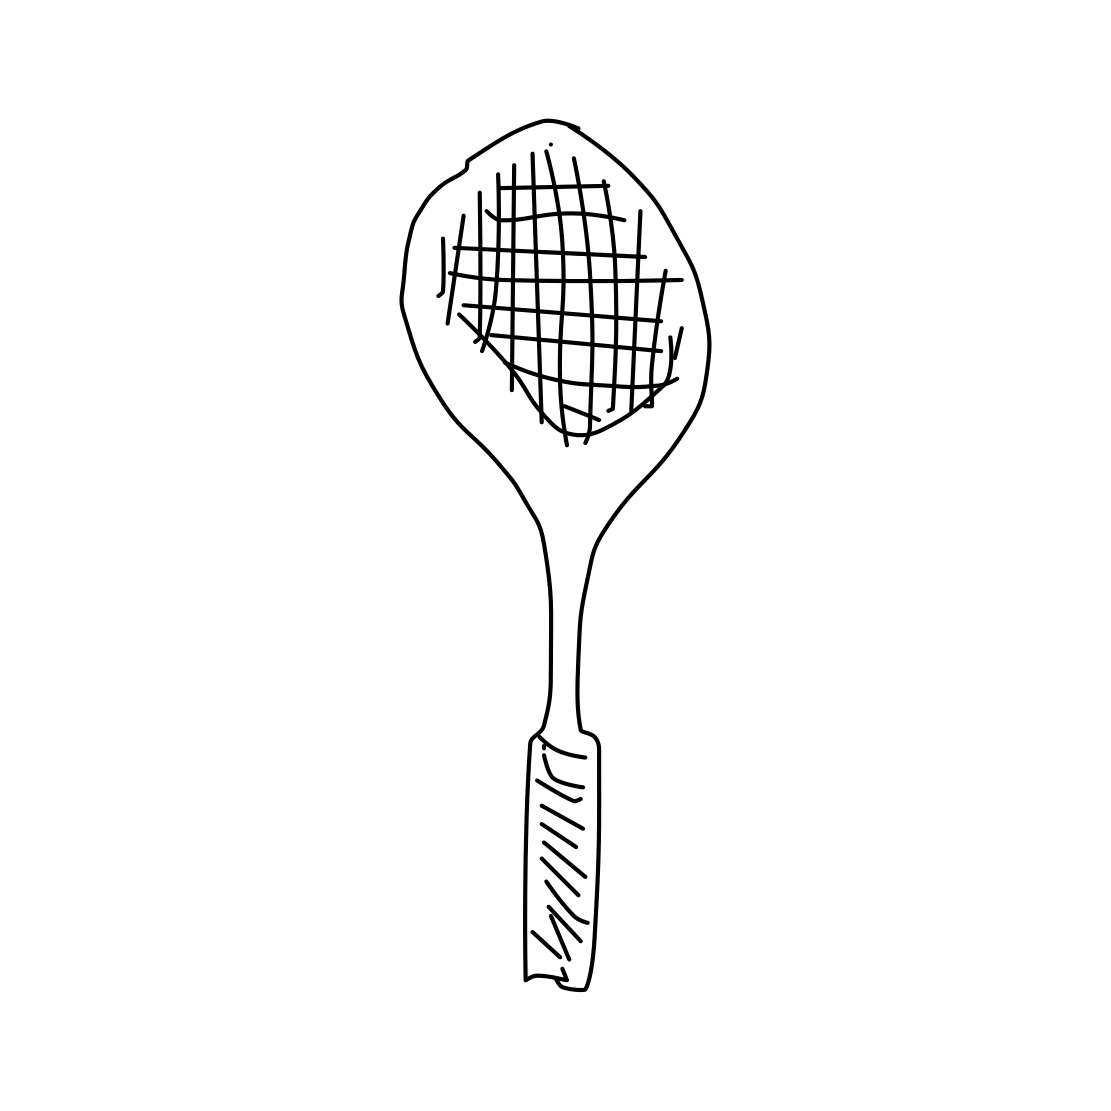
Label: tennis-racket